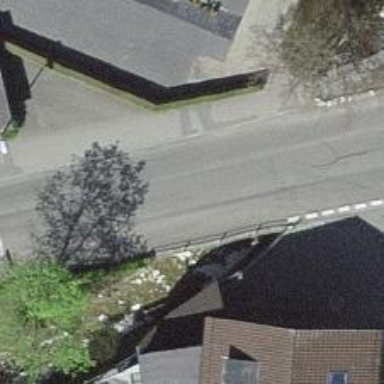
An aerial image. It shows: Residential road with bridge. The road has opposite cycleway.